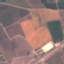
Land use / land cover class: PermanentCrop